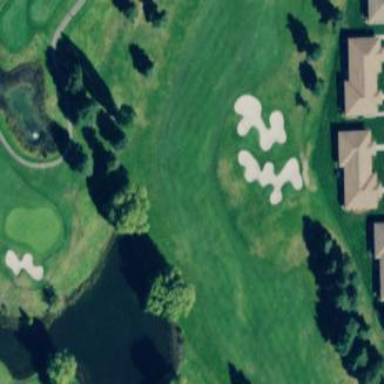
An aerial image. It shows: Golf fairway surrounded by grass.